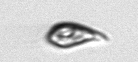
Label: Cryptophyta